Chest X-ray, PA view. Patient: 65 years old, sex M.
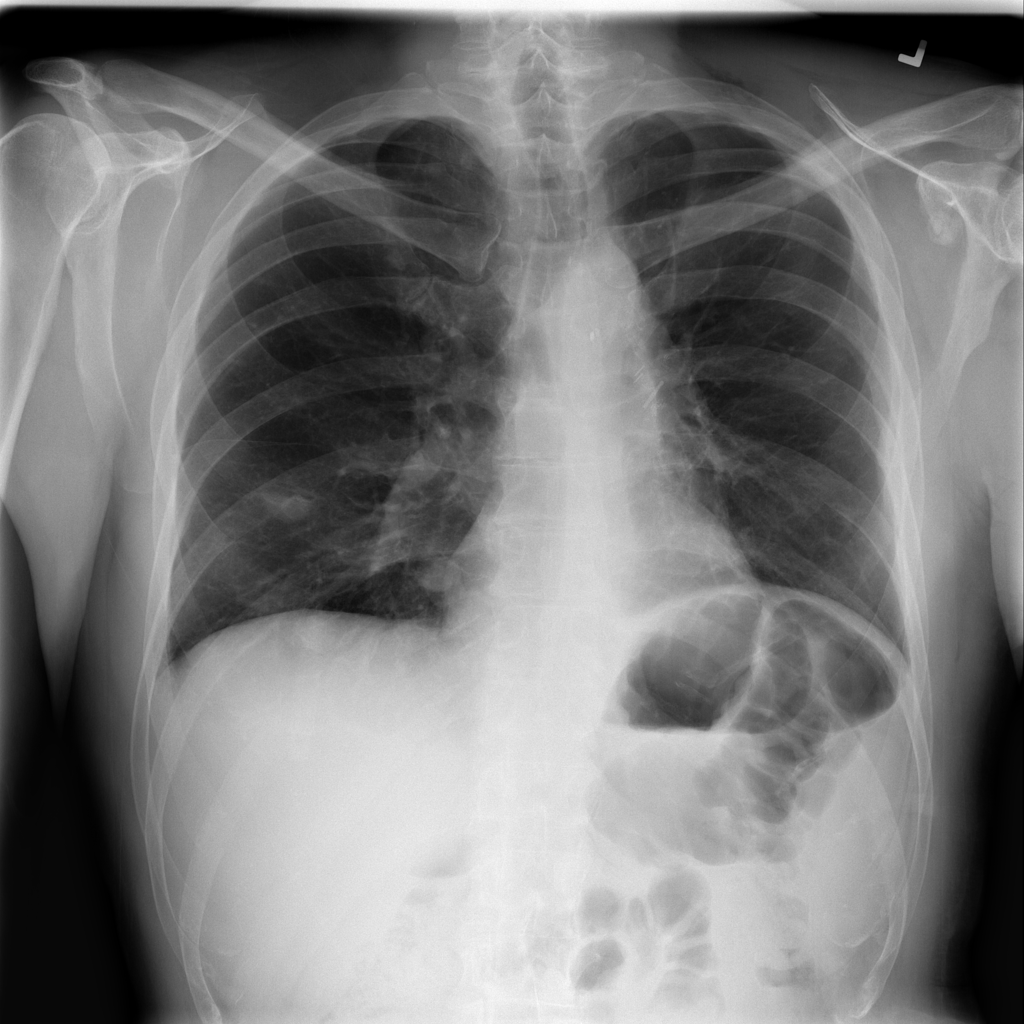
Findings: Nodule